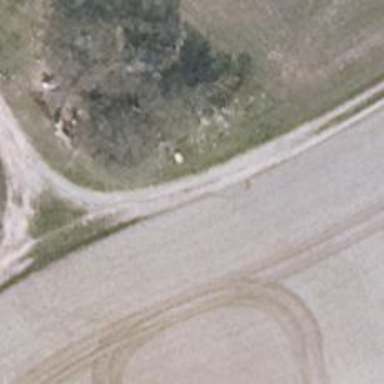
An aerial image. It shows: Track road with grade3 tracktype.